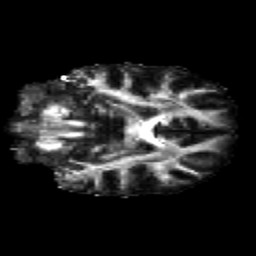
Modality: FA
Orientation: coronal
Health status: healthy
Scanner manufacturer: siemens
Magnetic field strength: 3 T
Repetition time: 12 s
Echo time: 0.092 s